Question: Given:
'''
function a() {
return 1;
}
a()++;
'''
I get an error, is this just not going to be possible in JS?

What I want is to get the value 2.
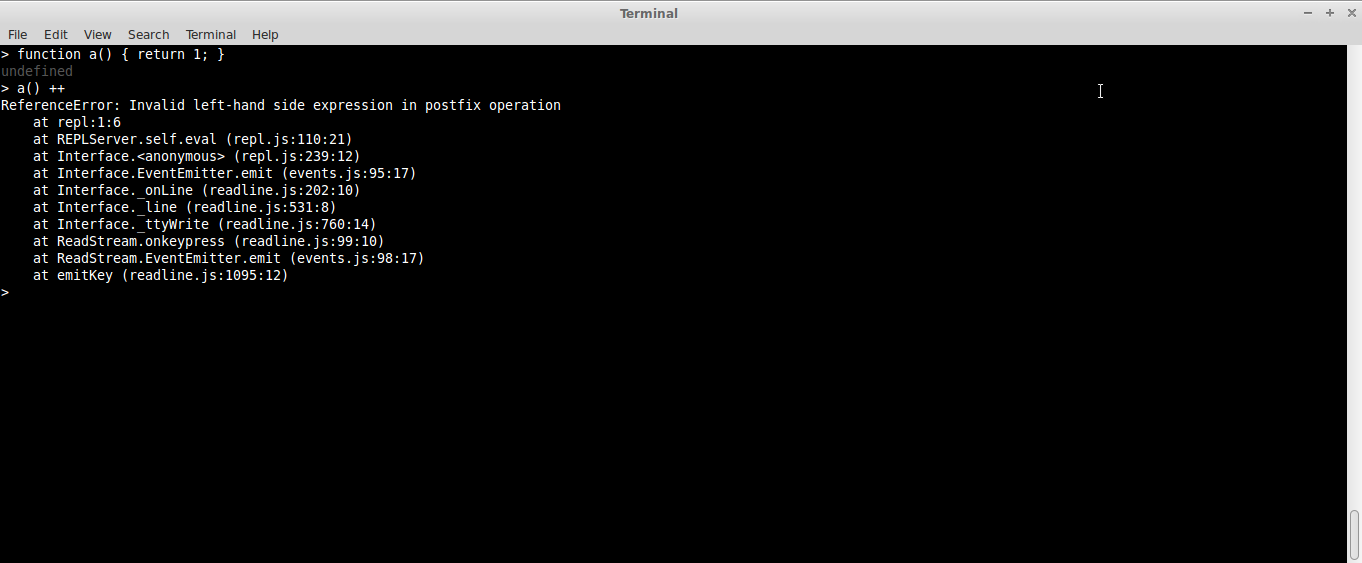
Answer: You're attempting to increment a constant, which makes no sense.
In essence, you've written this:
'''
1++;
'''
or
'''
1 = 1 + 1
'''
This doesn't work in JavaScript or language, as far as I know. Certainly Ruby, PHP and C++ will all similarly die if you attempt to do this.
If you want to arrive at the value '2', you want straight addition:
'''
a() + 1
'''
Note that function dereferencing works just fine when you're not attempting to modify a constant value:
'''
function a() { return [1, 2, 3]; }
a()[1]; // 2
function b() { return {name: "bob"} }
b().name; // "bob"
'''